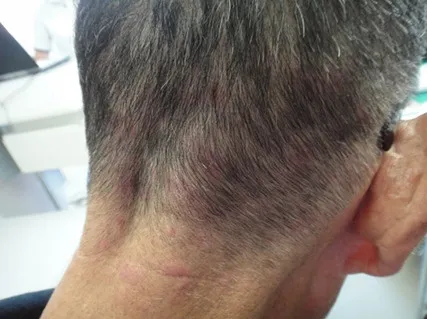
erythematous patches on the lower occipital region and the posterior neck at the first visit.
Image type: medical_photograph (skin_photograph)